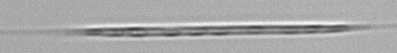
Label: Rhizosolenia